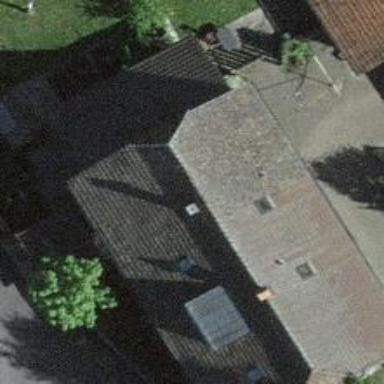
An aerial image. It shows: Residential building.